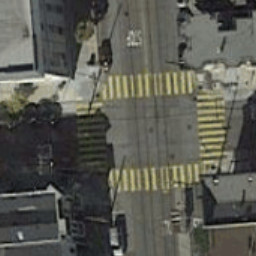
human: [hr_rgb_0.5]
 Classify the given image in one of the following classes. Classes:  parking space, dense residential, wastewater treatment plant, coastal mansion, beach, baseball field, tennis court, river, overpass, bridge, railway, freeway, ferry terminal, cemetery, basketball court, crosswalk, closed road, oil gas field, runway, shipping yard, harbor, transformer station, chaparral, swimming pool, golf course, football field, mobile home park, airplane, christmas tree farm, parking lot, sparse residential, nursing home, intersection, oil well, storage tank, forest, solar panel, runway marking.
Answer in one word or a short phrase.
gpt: crosswalk